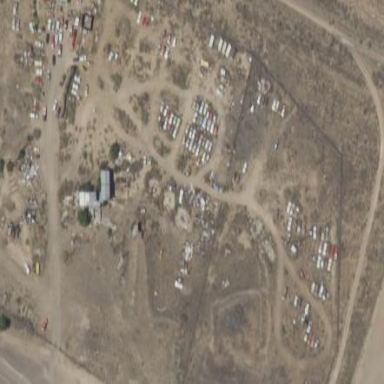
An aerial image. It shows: Scrap yard situated in industrial area.